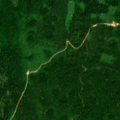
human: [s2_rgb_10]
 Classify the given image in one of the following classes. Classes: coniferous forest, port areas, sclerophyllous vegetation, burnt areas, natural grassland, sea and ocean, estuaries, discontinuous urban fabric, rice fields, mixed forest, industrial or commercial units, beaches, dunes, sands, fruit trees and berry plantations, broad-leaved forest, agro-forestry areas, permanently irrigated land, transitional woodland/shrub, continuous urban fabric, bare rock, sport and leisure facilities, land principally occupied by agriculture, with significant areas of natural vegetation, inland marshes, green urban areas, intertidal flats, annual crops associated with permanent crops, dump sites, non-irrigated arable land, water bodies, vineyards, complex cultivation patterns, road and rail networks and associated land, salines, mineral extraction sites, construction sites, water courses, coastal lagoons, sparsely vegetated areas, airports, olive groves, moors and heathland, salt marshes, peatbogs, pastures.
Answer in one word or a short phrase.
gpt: broad-leaved forest